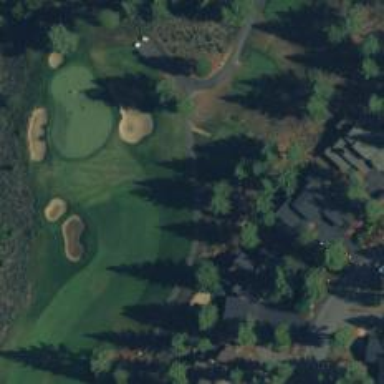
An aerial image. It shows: Golf cartpath that is also road path.